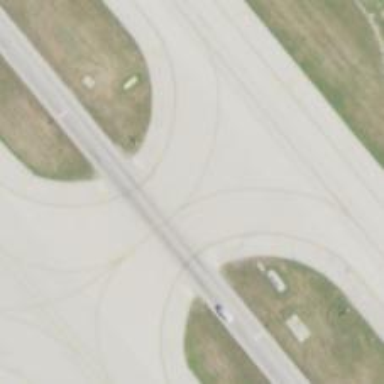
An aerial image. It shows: View of taxiway at the airport.